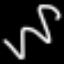
Label: squiggle